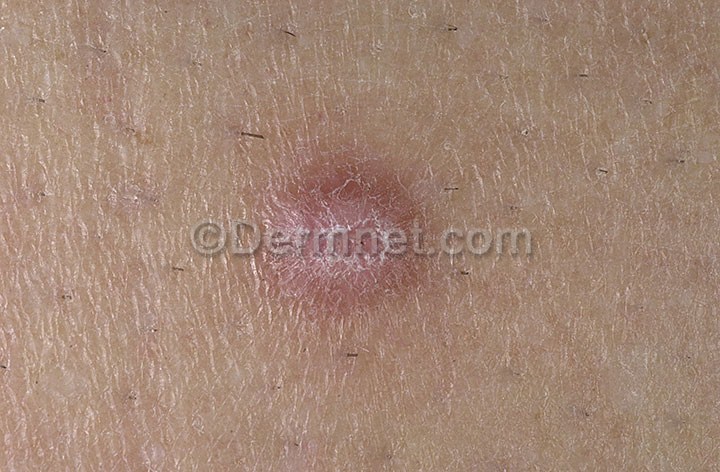
Disease: Seborrheic Keratoses and other Benign Tumors